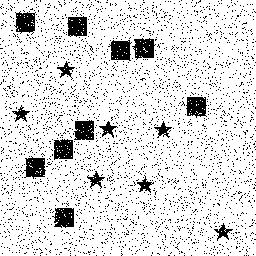
Squares: 9
Triangles: 0
Stars: 7
Total shapes: 16